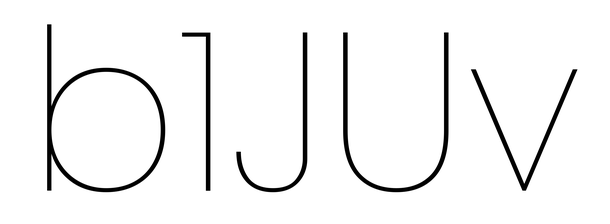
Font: Poppins-Thin